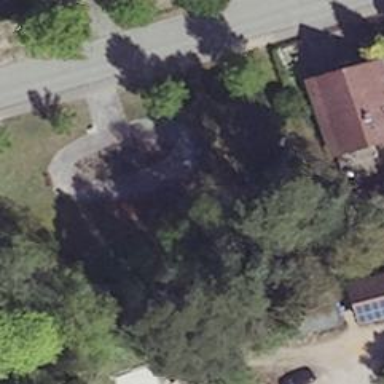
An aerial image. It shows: Footway with pebblestone surface.